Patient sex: F
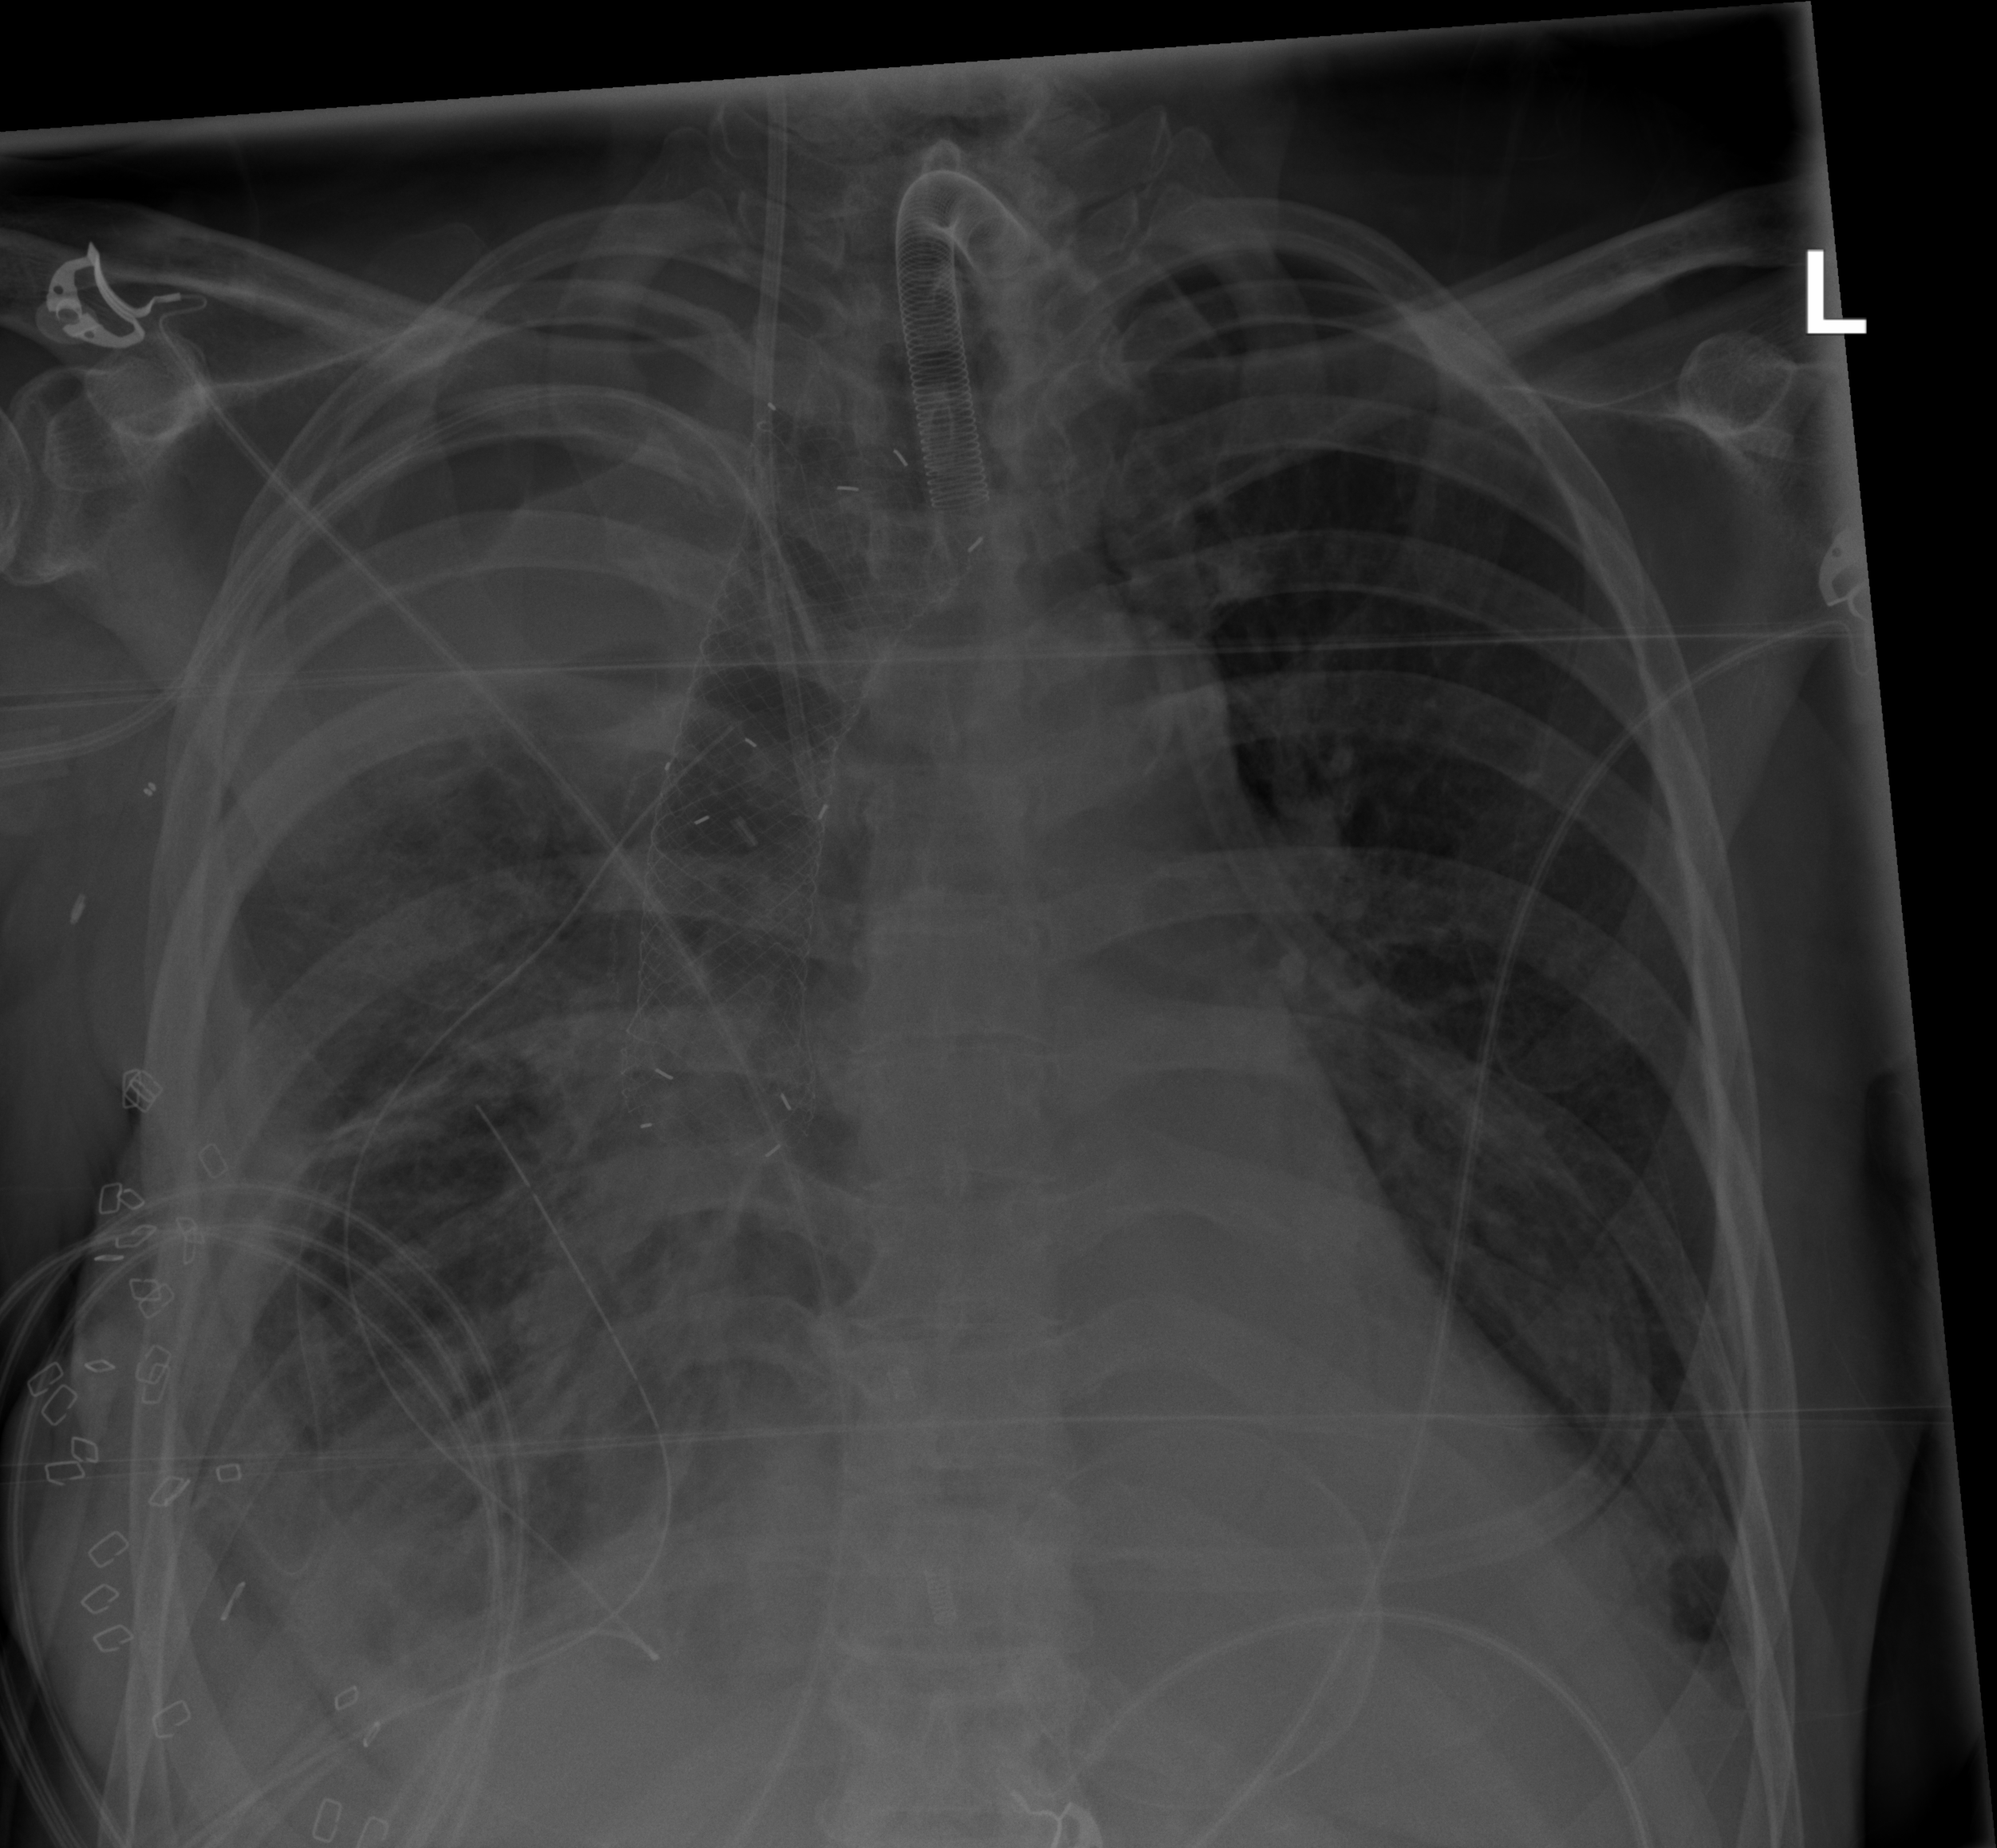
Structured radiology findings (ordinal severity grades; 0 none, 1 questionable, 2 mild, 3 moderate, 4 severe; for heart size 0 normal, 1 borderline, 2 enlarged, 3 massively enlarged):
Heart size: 2
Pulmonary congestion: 0
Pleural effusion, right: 3
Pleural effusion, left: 2
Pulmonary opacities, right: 2
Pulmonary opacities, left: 0
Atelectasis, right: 3
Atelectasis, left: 2